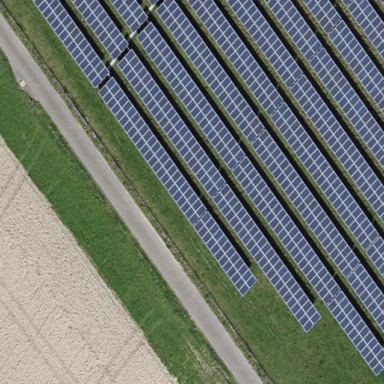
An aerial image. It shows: Solar photovoltaic panel generator.